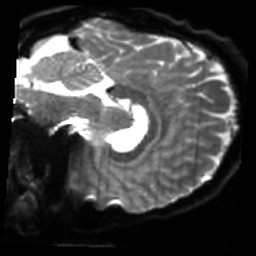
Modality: sbref
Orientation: sagittal
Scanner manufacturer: siemens
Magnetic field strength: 3 T
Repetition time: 4 s
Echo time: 0.0594 s